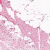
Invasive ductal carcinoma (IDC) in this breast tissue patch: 0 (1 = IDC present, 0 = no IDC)